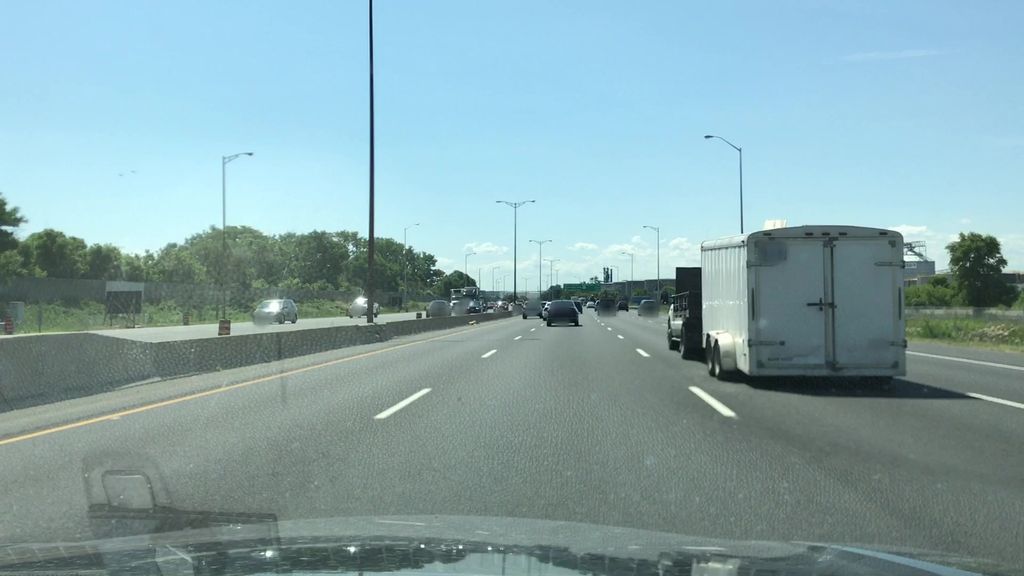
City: hamilton